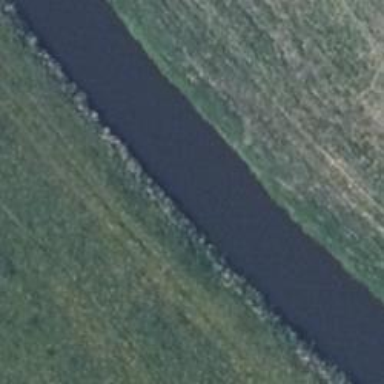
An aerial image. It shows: Beautiful river scene.